Question: I have been reading for many hours now trying to figure out how to properly cast the Context Menu Strip in Visual Studio 2012 using C#. I built a little test application to show you what I am trying to accomplish. Here is a screen shot.

I have assigned the context menu strip to both controls. I can return the control that raised the MenuStrip but if I add another menu item Like in this example (Test) I get "Cant Cast" errors. Here is the code that I am trying to use.
'''
private void testToolStripMenuItem_Click(object sender, EventArgs e)
{
var item = (ToolStripMenuItem)sender;
var menu = (ContextMenuStrip)item.Owner;
MessageBox.Show(menu.SourceControl.Name);
}
'''
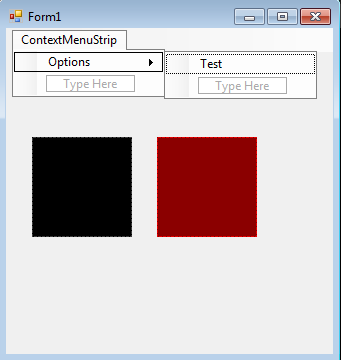
Answer: Following the possible already answered question link at the top I was finally able to figure it out. I believe doing it this way is much cleaner and simpler anyhow. What I had to do is set an event for the ContextMenuStrip.Opening. On that event you set the Source Control. Here is the code.
'''
public partial class Form1 : Form
{
public Form1()
{
InitializeComponent();
}
private PictureBox p;
private void testToolStripMenuItem_Click(object sender, EventArgs e)
{
MessageBox.Show(p.Name);
}
private void contextMenuStrip1_Opening(object sender, CancelEventArgs e)
{
p = ((ContextMenuStrip)sender).SourceControl as PictureBox;
}
}
'''